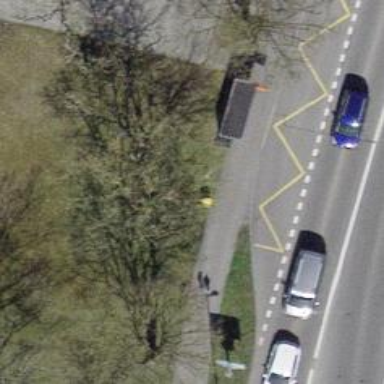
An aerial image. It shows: Shelter for public transport.